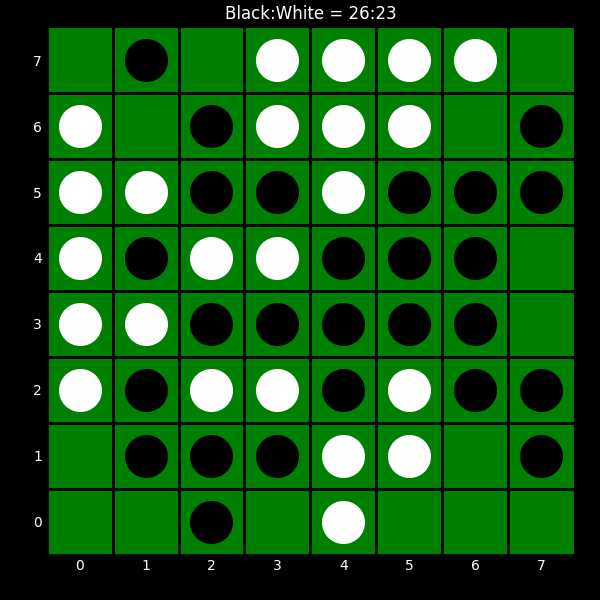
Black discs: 26
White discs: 23